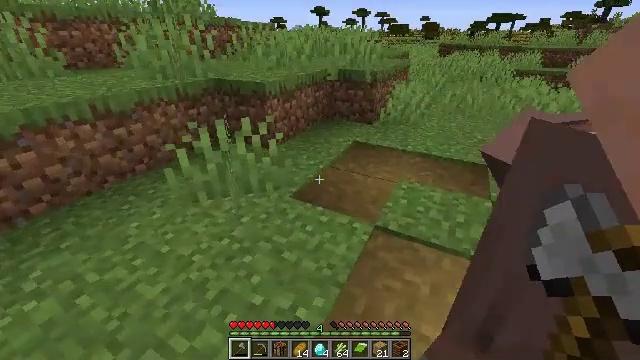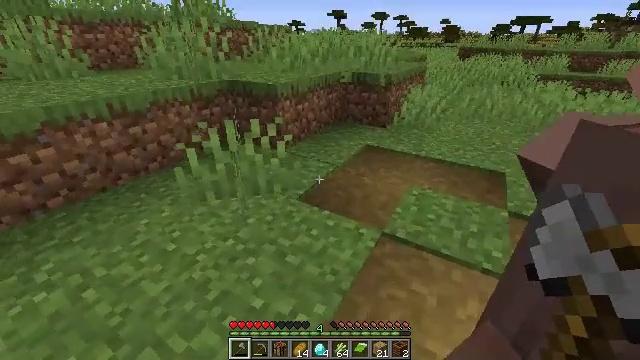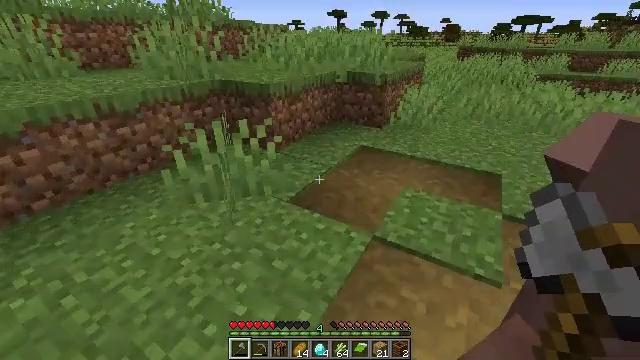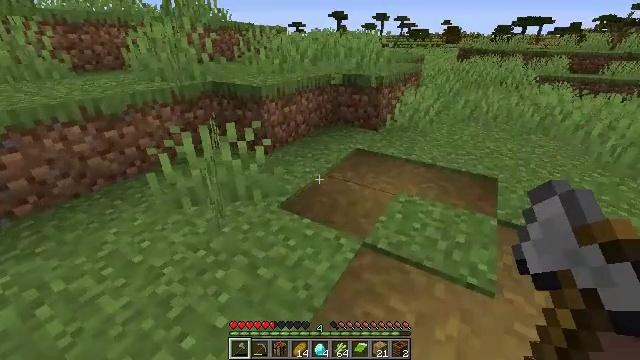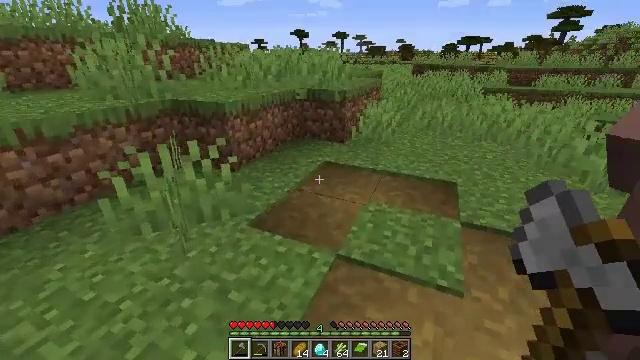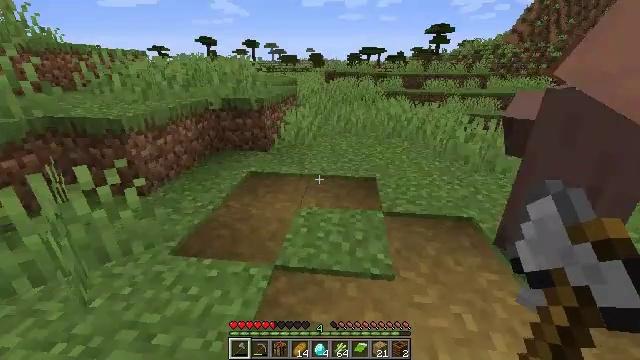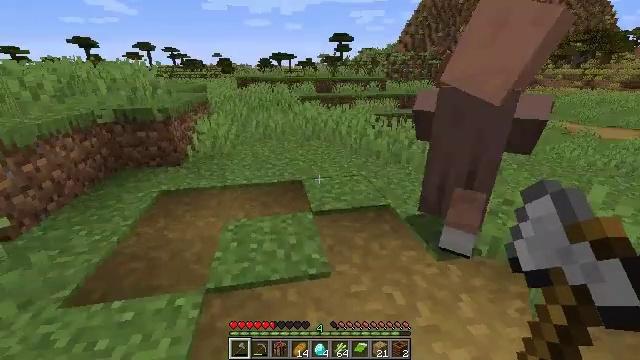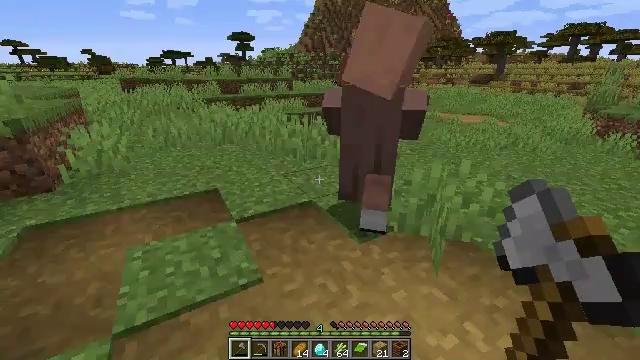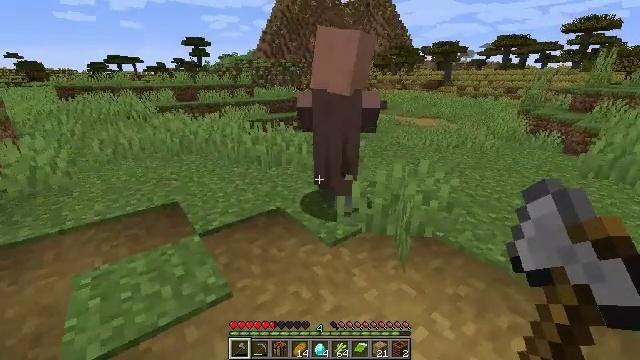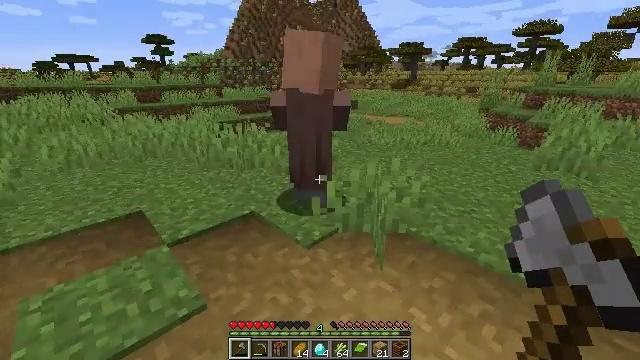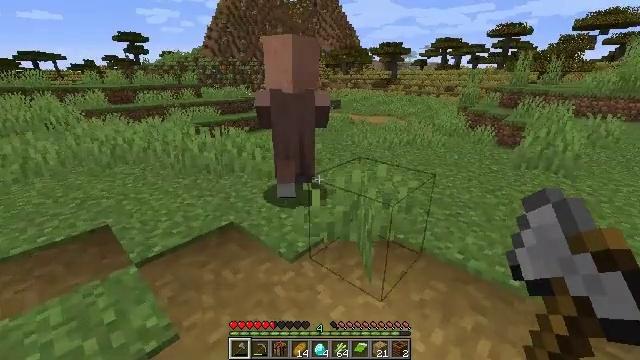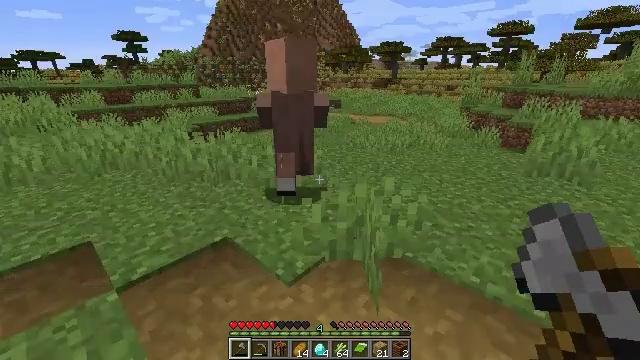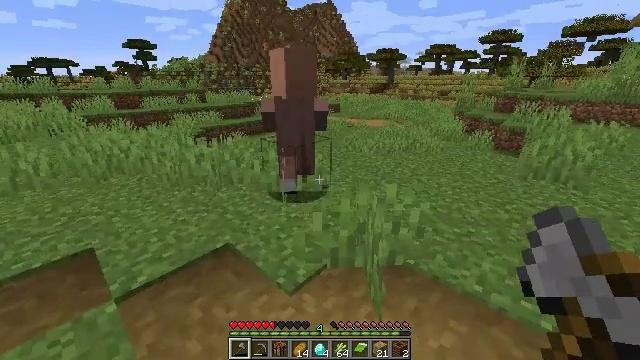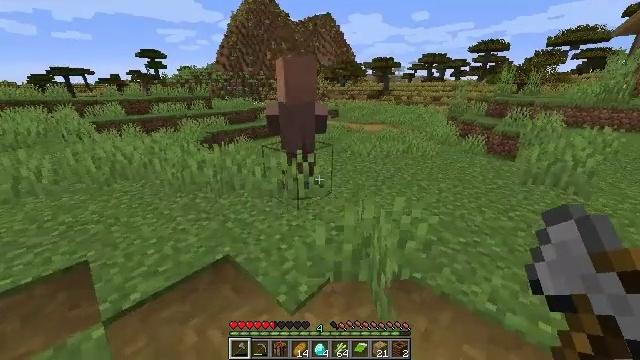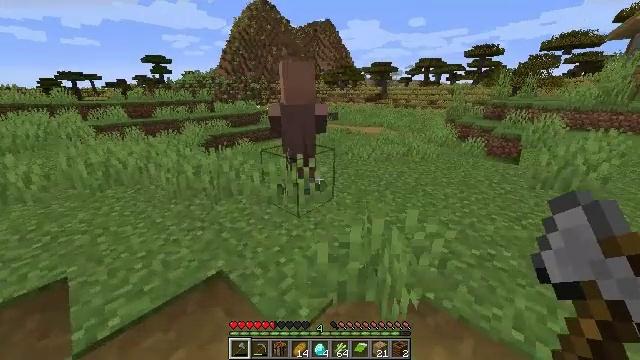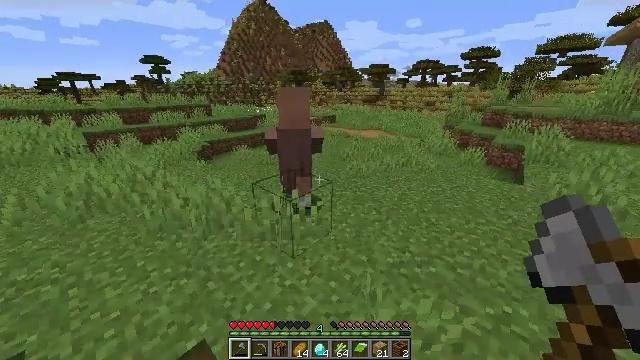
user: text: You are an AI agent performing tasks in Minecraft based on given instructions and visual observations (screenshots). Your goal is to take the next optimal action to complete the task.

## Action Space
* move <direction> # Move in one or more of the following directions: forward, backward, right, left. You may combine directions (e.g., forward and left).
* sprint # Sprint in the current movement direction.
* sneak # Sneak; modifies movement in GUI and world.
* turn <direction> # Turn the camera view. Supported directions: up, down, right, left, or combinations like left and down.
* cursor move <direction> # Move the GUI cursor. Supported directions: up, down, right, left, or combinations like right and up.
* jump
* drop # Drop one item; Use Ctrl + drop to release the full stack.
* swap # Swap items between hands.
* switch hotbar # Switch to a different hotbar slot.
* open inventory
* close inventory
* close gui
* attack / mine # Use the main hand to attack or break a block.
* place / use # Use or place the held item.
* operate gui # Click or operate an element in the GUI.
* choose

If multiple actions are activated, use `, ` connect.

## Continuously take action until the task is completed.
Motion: motion action
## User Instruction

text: Kill a villager.
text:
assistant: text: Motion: turn left
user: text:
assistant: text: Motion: no_op
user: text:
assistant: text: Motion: no_op
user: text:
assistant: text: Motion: turn right and up
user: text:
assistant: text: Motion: turn right and up
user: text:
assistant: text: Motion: turn right and up
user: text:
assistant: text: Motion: turn right
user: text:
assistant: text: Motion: turn right and up
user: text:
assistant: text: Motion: move forward, turn right
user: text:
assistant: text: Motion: move forward, turn right
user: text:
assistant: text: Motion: move forward, sprint
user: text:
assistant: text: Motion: move forward, sprint
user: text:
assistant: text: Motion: move forward, sprint
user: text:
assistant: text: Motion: move forward, sprint
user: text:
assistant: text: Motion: move forward, sprint, jump
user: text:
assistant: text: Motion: move forward, sprint, jump
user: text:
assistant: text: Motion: move forward, sprint, jump
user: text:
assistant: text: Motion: move forward, sprint, jump
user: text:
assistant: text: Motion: move forward, sprint, jump
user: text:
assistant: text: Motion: move forward, sprint
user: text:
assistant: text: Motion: move forward, sprint, turn left and down
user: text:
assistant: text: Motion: move forward, sprint, turn left and down
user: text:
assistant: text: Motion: move forward, sprint, turn left and down
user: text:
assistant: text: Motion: move forward, sprint, turn left
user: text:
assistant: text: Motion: move forward, sprint
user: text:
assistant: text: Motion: move forward, sprint
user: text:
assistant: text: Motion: move forward, sprint
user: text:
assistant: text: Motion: move forward, sprint, turn down, jump
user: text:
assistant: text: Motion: move forward, sprint, turn left and down, jump
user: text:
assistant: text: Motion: move forward, sprint, turn left and down, jump